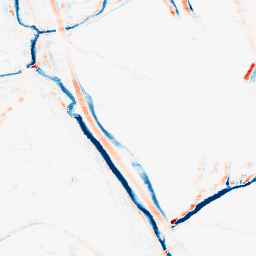
Category: morphological
Decomposition family: morphological_rect
Decomposition parameters: operation: average
width: 10
height: 5
Upsampling method: cubic_catmull_rom
Upsampling parameters: scale: 8
Upsampling scale: 8